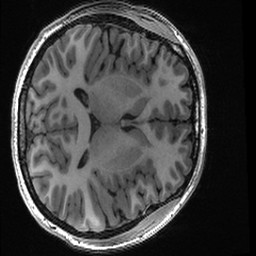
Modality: T1w
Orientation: axial